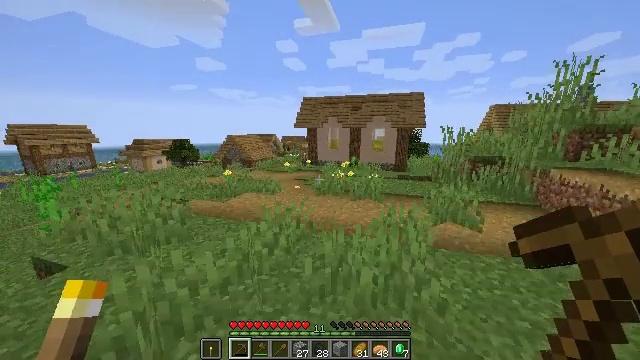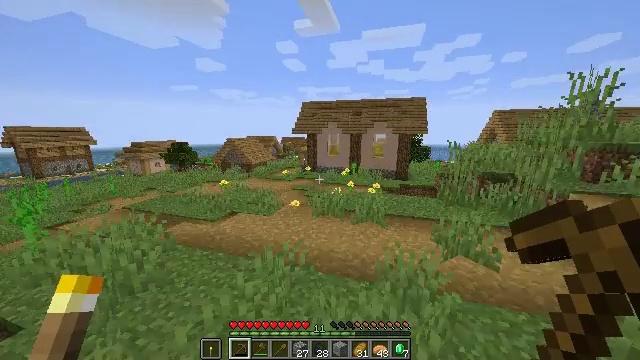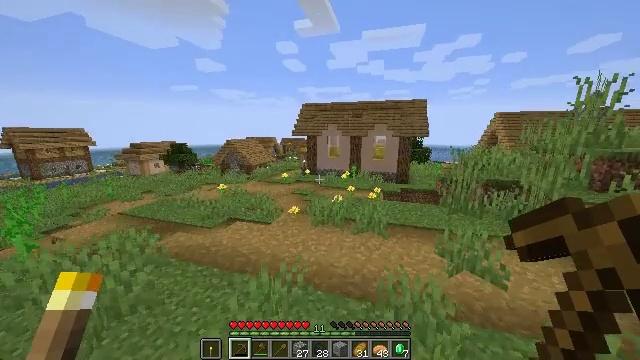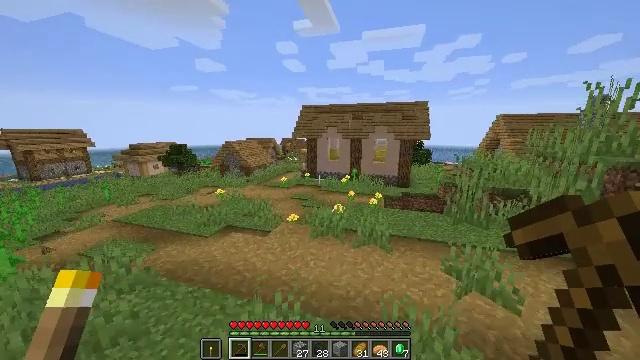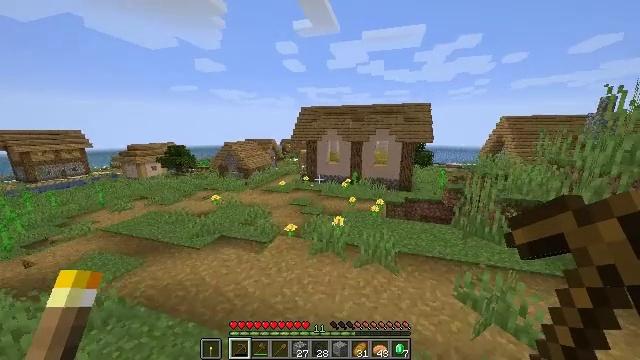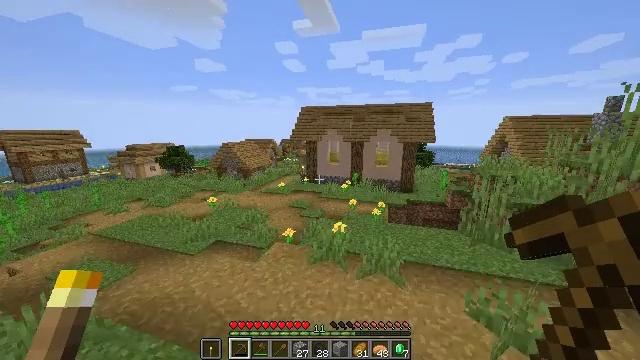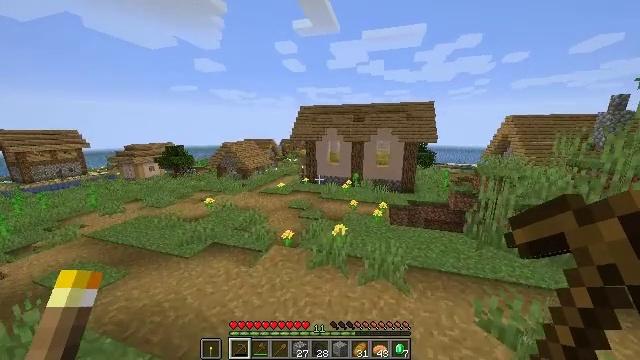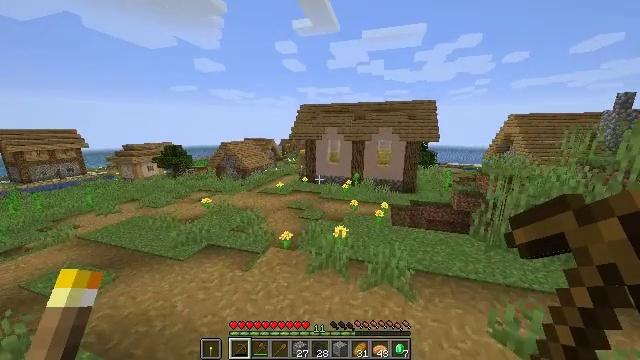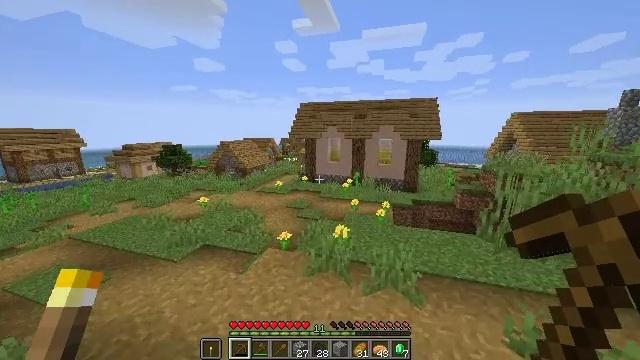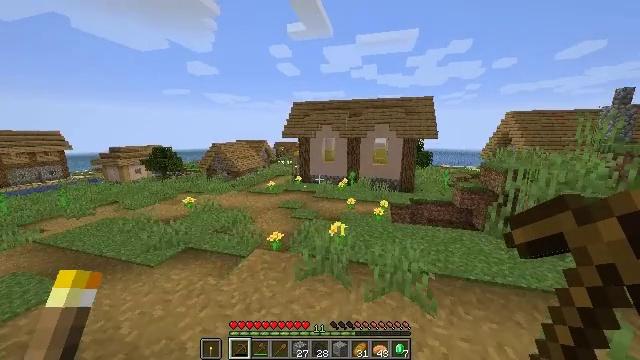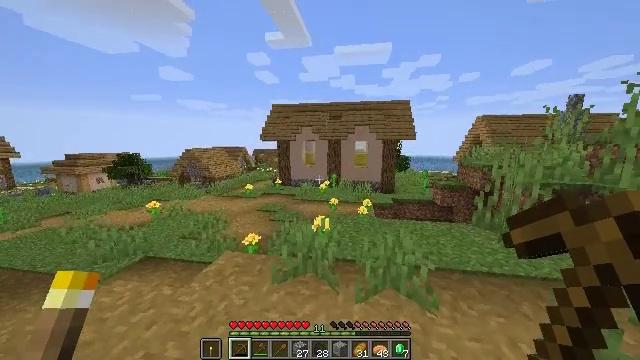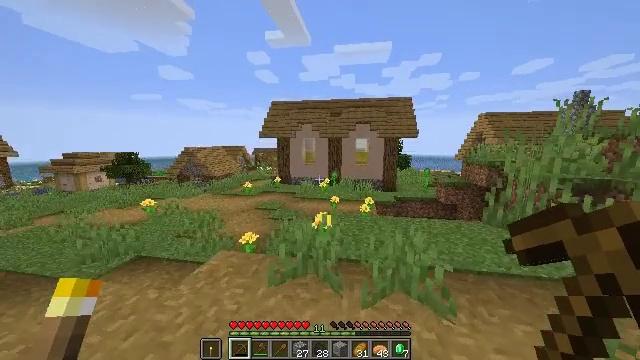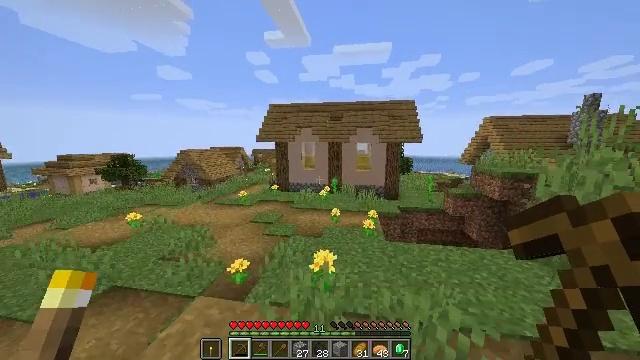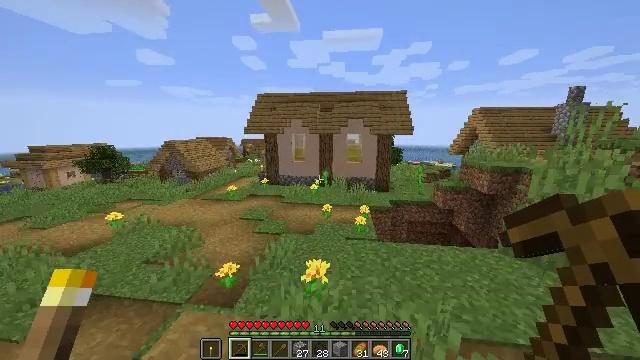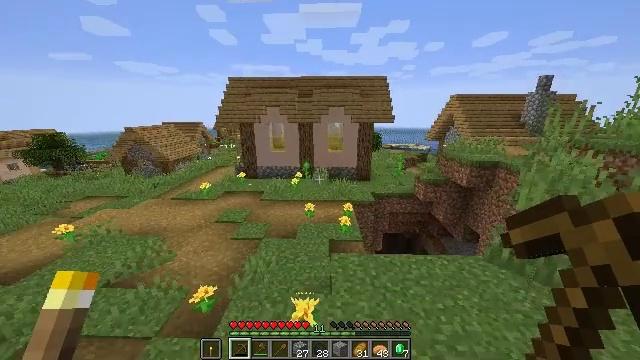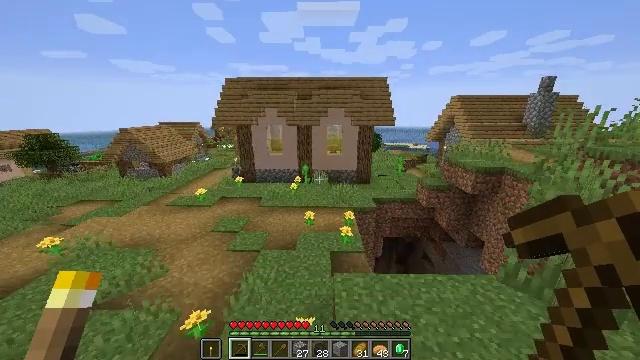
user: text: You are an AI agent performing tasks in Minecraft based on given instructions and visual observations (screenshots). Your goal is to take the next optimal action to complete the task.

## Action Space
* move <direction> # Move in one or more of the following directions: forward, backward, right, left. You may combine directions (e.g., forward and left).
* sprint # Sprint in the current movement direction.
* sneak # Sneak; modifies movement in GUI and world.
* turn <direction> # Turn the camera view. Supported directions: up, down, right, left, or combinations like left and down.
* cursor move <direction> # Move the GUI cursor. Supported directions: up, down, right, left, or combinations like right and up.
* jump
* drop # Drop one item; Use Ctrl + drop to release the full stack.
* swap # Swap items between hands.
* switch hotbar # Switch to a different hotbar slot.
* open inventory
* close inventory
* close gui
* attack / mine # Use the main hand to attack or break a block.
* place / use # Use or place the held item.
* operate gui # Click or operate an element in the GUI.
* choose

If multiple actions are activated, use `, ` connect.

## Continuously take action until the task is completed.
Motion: motion action
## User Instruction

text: Collect the grass from the surface.
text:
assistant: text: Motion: move forward, sprint, jump
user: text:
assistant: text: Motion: move forward, sprint, jump
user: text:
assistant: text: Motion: move forward, sprint, jump
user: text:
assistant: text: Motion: move forward, sprint, jump
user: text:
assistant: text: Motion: move forward, sprint, jump
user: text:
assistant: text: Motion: move forward, sprint, jump
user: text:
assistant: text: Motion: move forward, sprint, jump
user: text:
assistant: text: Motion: move forward, sprint, jump
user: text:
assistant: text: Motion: move forward, sprint, turn right and up, jump
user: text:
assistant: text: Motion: move forward, sprint, turn right and up, jump
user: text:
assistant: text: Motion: move forward, sprint, jump
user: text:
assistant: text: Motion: move forward, sprint, jump
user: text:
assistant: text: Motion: move forward, sprint, turn right and down, jump
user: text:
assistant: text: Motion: move forward, sprint, turn right and down, jump
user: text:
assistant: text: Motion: move forward, sprint, jump
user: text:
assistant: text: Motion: move forward, sprint, jump
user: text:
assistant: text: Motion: move forward, sprint, jump
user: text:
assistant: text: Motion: move forward, sprint, turn left, jump
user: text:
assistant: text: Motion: move forward, sprint, jump
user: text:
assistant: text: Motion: move forward, sprint, jump
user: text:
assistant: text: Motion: move forward, sprint, jump
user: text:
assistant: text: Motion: move forward and move left, sprint, jump
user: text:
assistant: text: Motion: move forward and move left, sprint, turn down, jump
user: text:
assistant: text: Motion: move forward and move left, sprint, turn down, jump
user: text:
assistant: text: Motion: move forward and move left, sprint, jump
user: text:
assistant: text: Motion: move forward and move left, sprint, jump
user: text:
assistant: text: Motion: move forward, sprint, jump
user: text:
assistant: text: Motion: move forward, sprint, turn left, jump
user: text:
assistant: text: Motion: move forward, sprint, turn left, jump
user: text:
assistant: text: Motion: move forward, sprint, turn left, jump